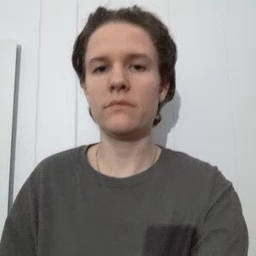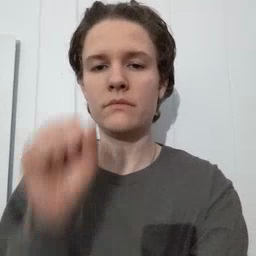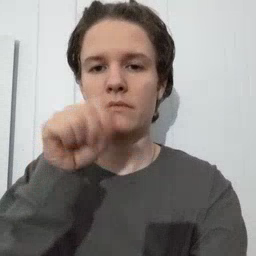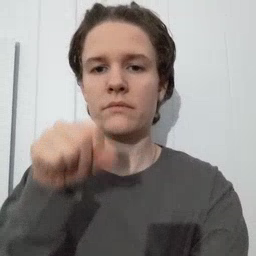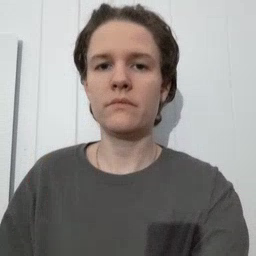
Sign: carrot